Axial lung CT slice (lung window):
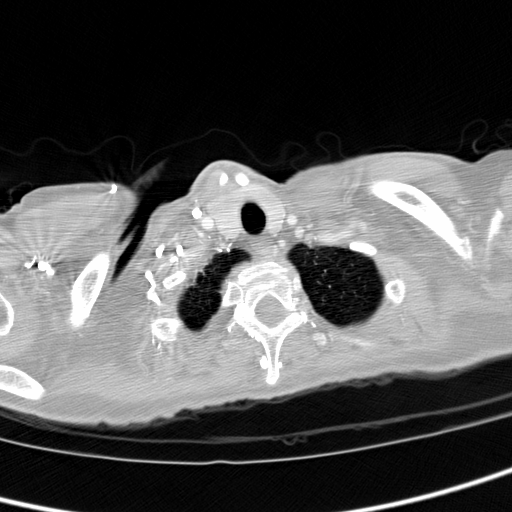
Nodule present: no